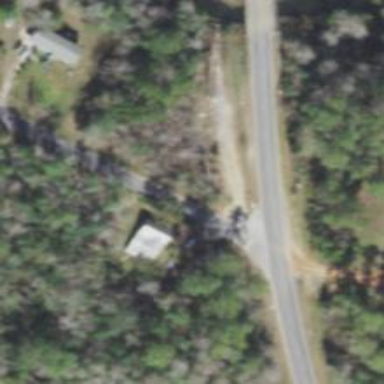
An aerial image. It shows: Abandoned road.